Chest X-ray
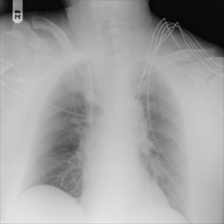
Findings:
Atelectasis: negative
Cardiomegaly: negative
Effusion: negative
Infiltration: negative
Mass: negative
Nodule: negative
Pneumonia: negative
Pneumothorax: negative
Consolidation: negative
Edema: negative
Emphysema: negative
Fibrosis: negative
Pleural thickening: negative
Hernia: negative